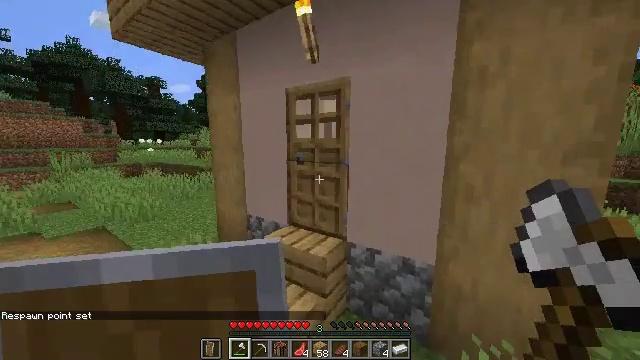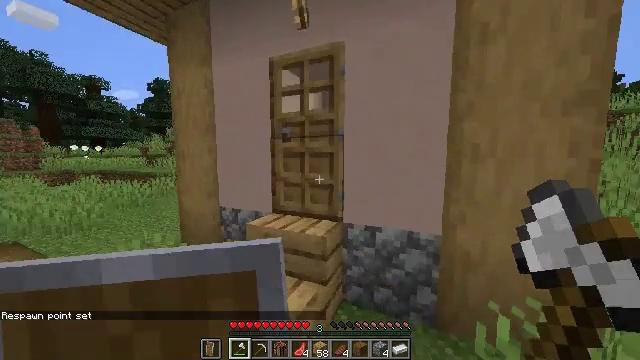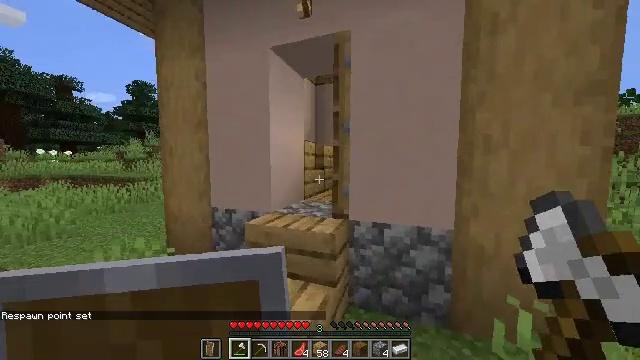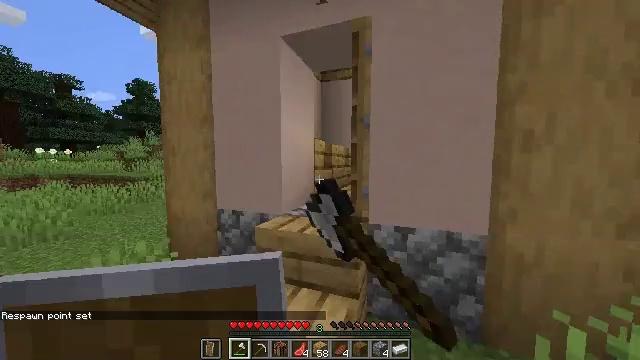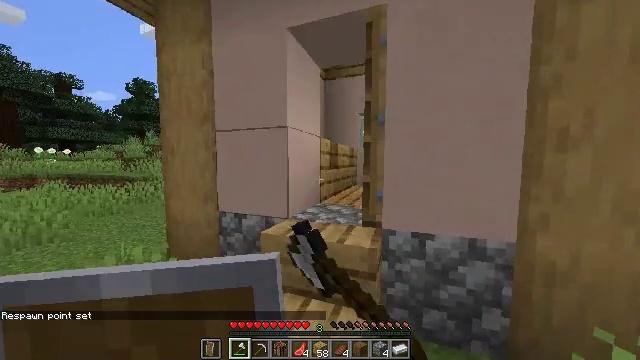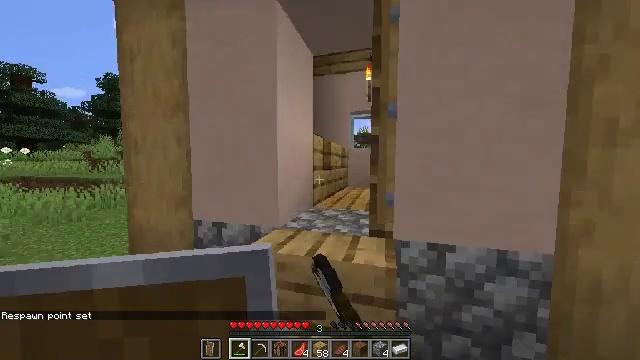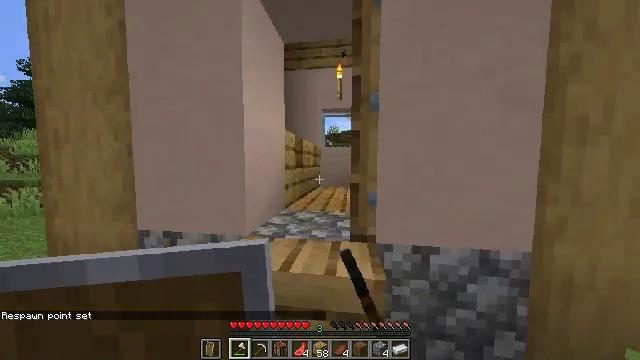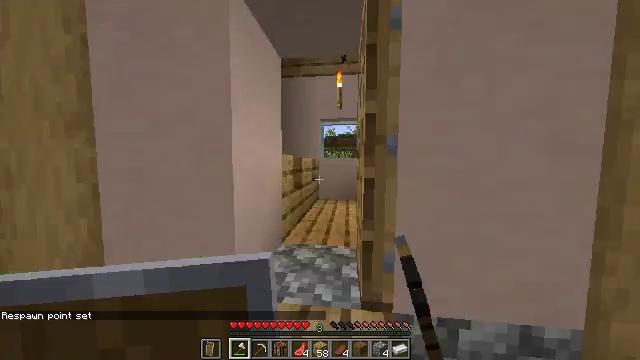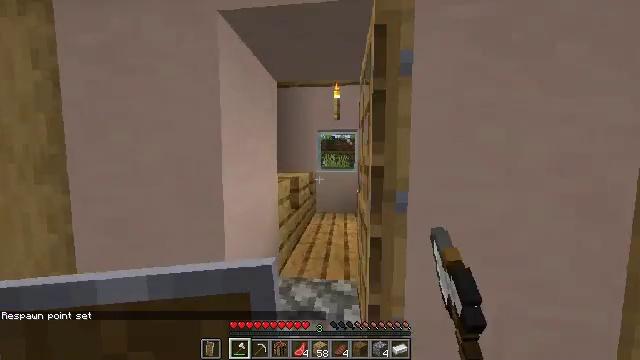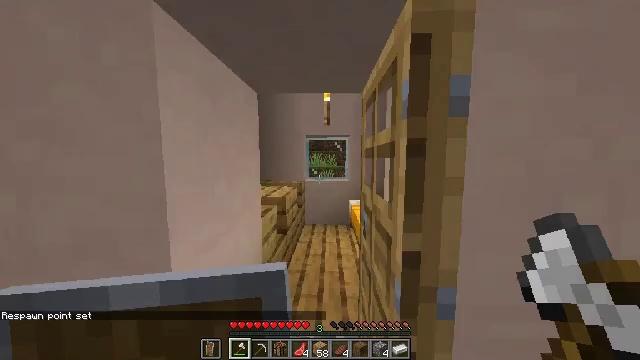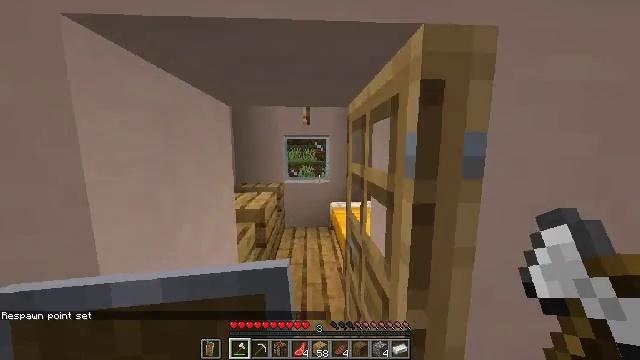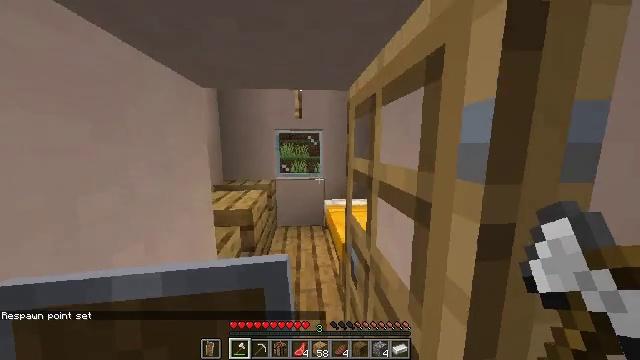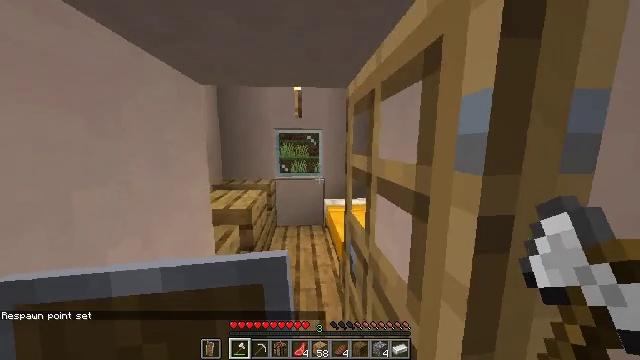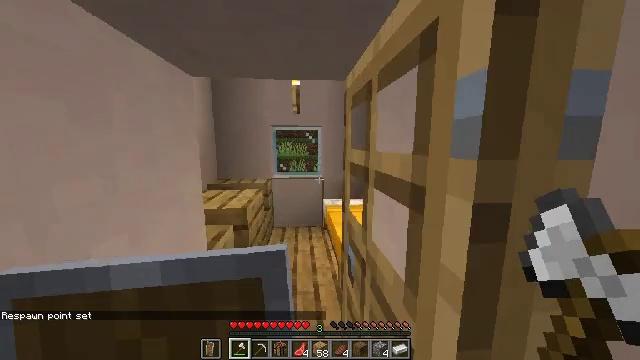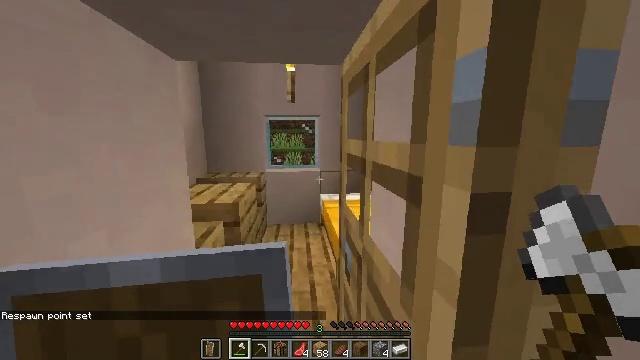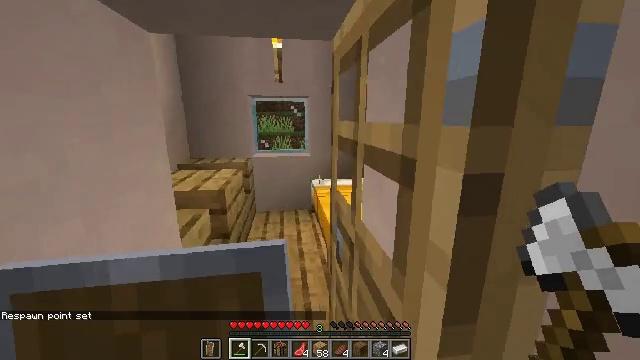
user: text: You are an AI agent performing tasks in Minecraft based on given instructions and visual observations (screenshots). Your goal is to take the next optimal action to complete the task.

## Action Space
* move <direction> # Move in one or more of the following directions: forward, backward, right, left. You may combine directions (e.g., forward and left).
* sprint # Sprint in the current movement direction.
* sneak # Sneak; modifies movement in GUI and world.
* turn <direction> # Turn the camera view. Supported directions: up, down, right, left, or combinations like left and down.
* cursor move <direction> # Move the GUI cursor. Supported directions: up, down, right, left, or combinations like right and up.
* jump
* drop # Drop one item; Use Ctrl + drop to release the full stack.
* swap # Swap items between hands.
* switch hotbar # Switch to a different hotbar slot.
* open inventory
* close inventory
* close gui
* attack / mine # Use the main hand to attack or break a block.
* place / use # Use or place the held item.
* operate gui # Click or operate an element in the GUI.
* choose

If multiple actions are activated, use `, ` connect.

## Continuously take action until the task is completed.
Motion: motion action
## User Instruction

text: Gather the composter from your farm.
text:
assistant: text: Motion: move forward, sprint, turn right and up
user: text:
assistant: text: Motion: move forward, sprint, turn right and up, use / place
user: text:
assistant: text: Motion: move forward, sprint, use / place
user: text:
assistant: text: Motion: move forward, sprint, use / place
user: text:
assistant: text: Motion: move forward, sprint, turn right, use / place
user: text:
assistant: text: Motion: move forward, sprint, turn right
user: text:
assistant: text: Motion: move forward, sprint, turn right
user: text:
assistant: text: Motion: move forward, sprint, turn right
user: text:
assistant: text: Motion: move forward, sprint, turn right and down
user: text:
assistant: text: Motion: move forward, sprint, turn right and down
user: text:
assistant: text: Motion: move forward, sprint, turn right and down
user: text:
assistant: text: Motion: move forward, sprint
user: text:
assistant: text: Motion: move forward, sprint
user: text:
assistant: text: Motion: move forward, sprint, turn down
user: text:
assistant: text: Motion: move forward and move left, sprint, turn right and down
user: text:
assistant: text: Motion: move forward and move left, sprint, turn right and down
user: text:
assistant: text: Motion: move forward, sprint, turn right and down
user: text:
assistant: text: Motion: move forward
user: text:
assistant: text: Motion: move forward, turn left and down
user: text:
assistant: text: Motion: turn left
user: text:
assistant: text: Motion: turn left
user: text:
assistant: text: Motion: turn left and up
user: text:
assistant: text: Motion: move forward, turn left and down
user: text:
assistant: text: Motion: move forward, sprint, turn left
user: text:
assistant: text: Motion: move forward, sprint, turn left
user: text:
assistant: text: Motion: move forward, sprint, turn left
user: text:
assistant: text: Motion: move forward, sprint, turn left and up
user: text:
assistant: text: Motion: move forward, sprint
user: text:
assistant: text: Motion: move forward, sprint
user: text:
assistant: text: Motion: move forward, sprint